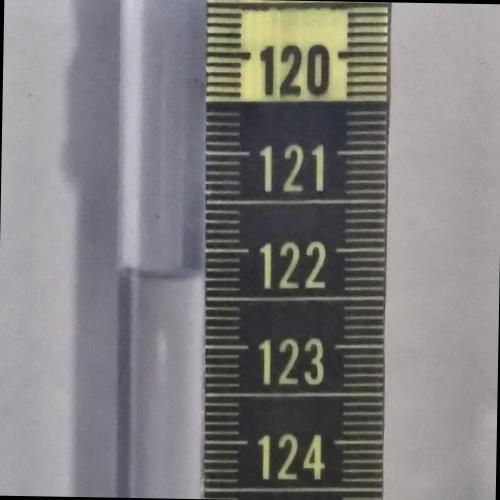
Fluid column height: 122.3 cm